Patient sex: F
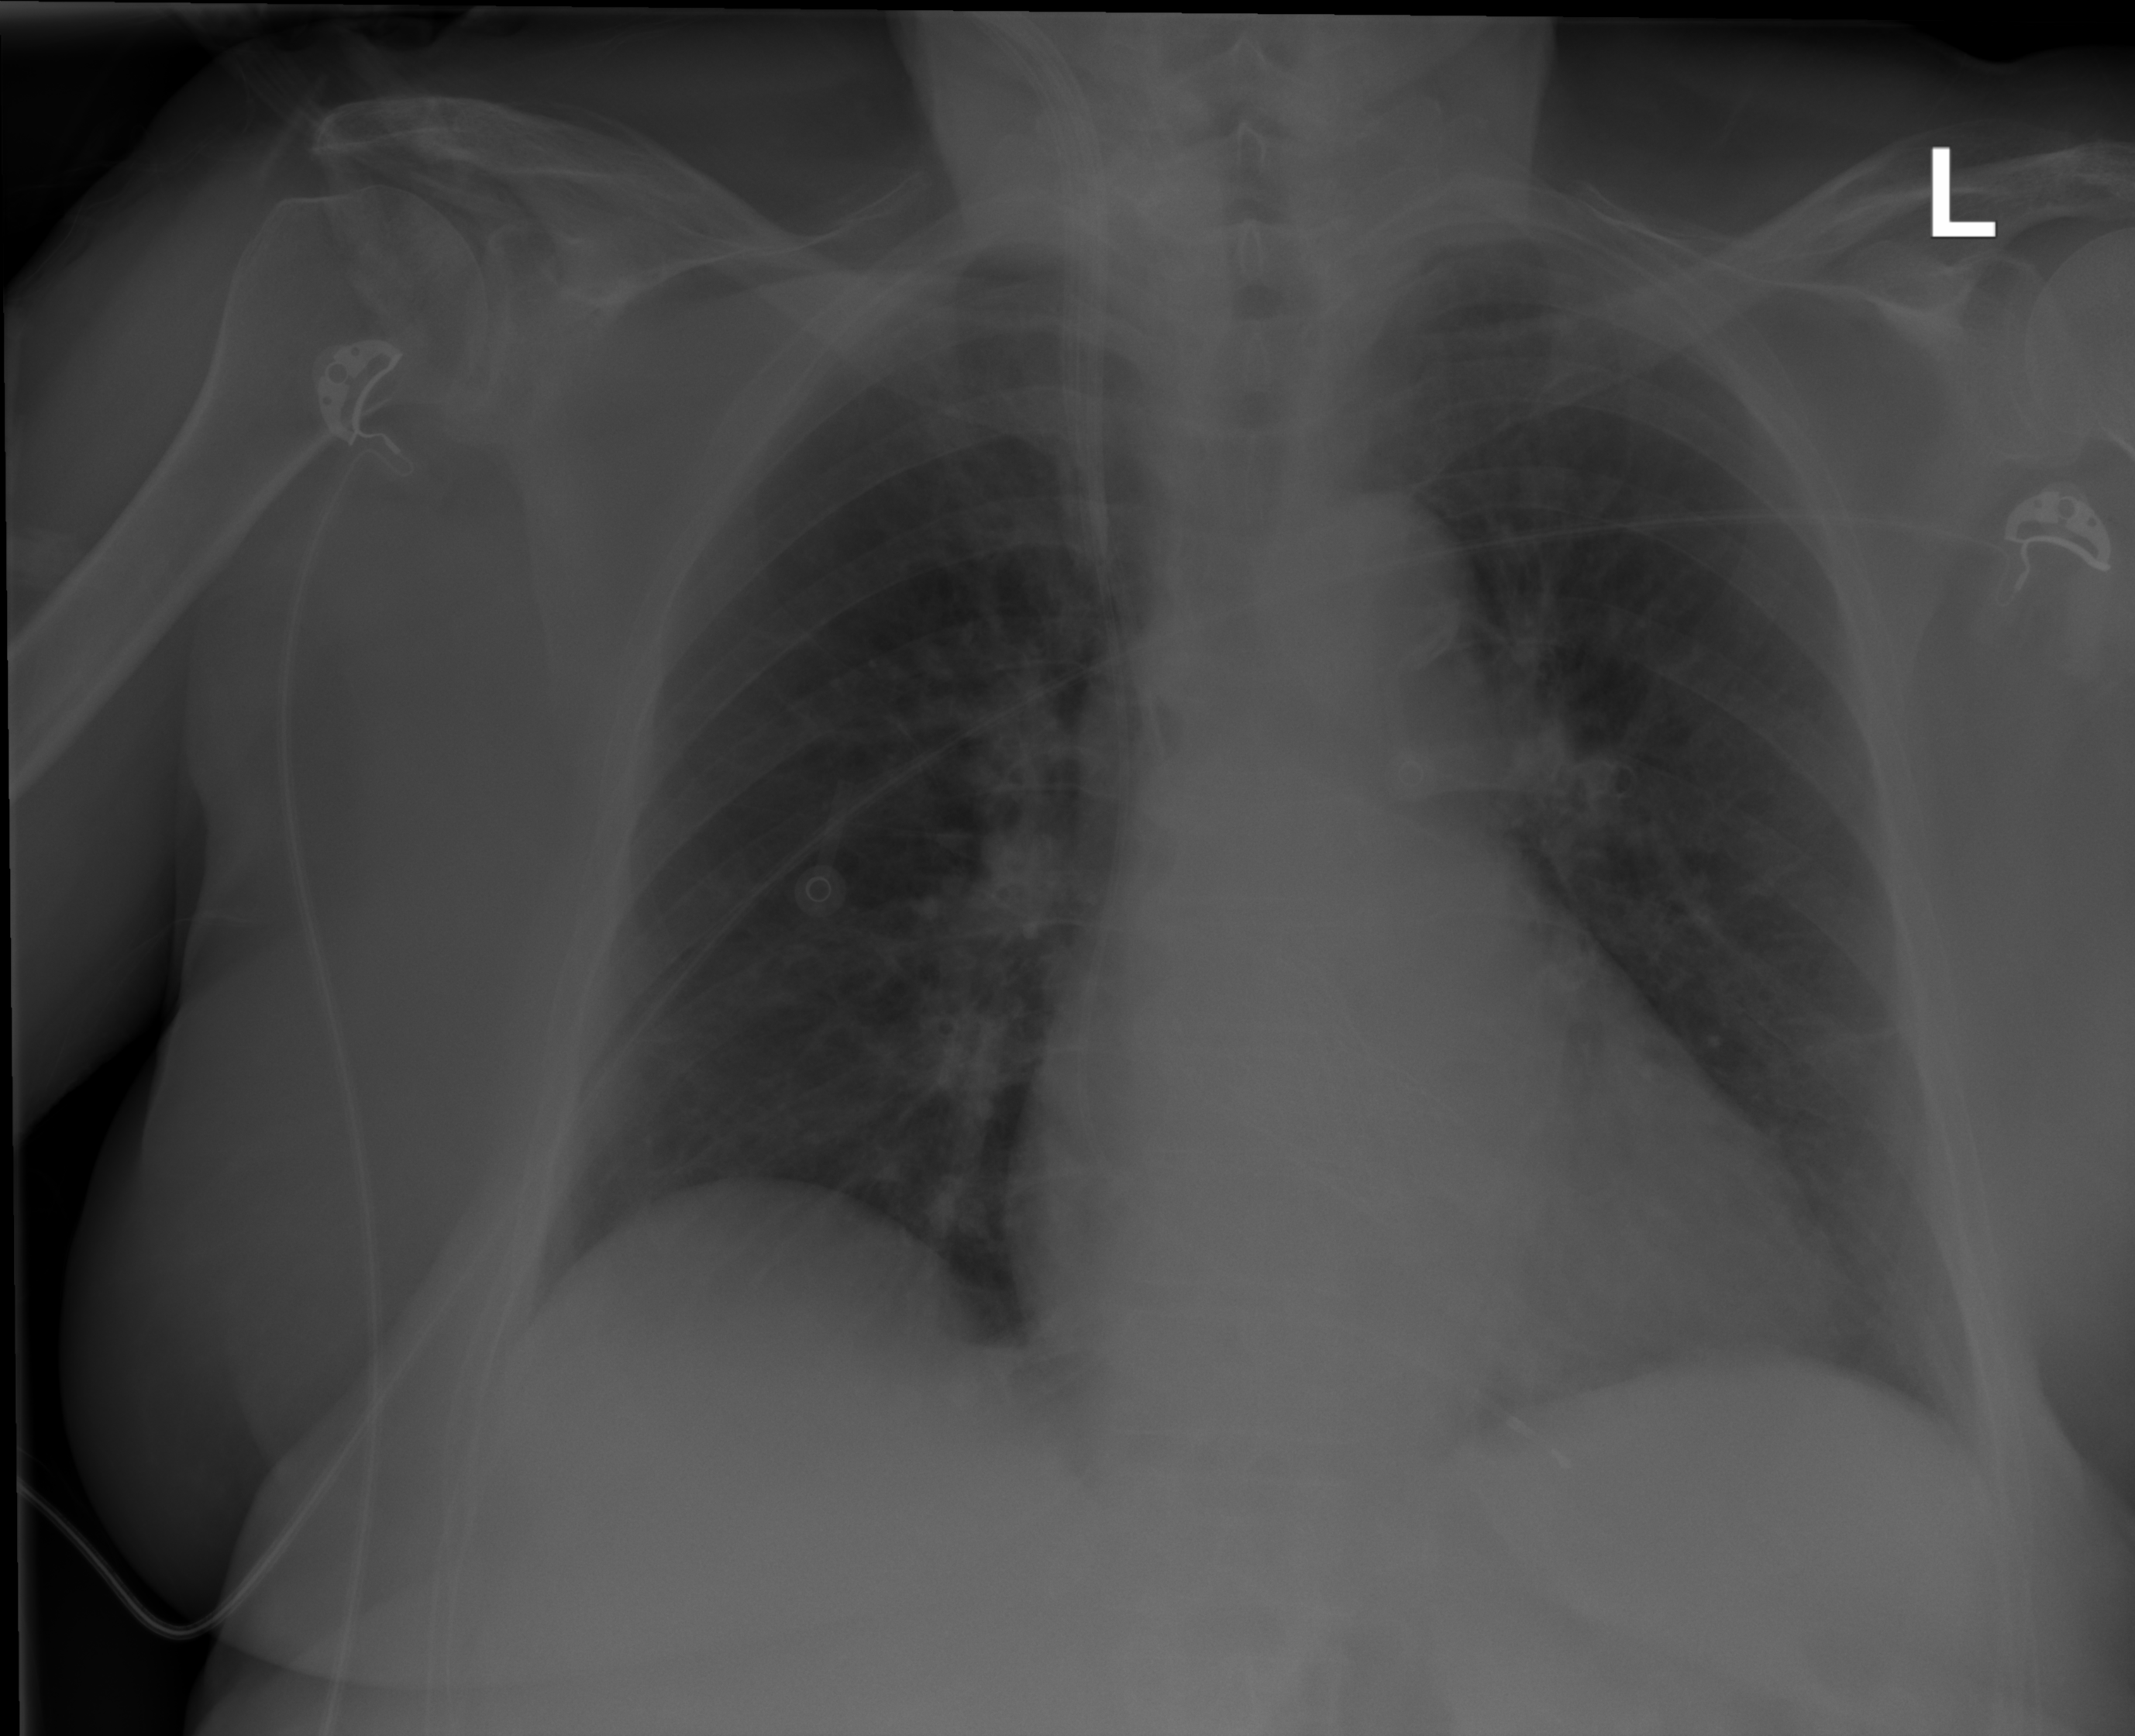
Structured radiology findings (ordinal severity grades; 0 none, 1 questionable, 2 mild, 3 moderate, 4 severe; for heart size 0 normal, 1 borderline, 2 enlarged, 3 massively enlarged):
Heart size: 0
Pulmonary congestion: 0
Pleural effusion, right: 0
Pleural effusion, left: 0
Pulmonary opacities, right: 0
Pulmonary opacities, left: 0
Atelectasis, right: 0
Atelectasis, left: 2